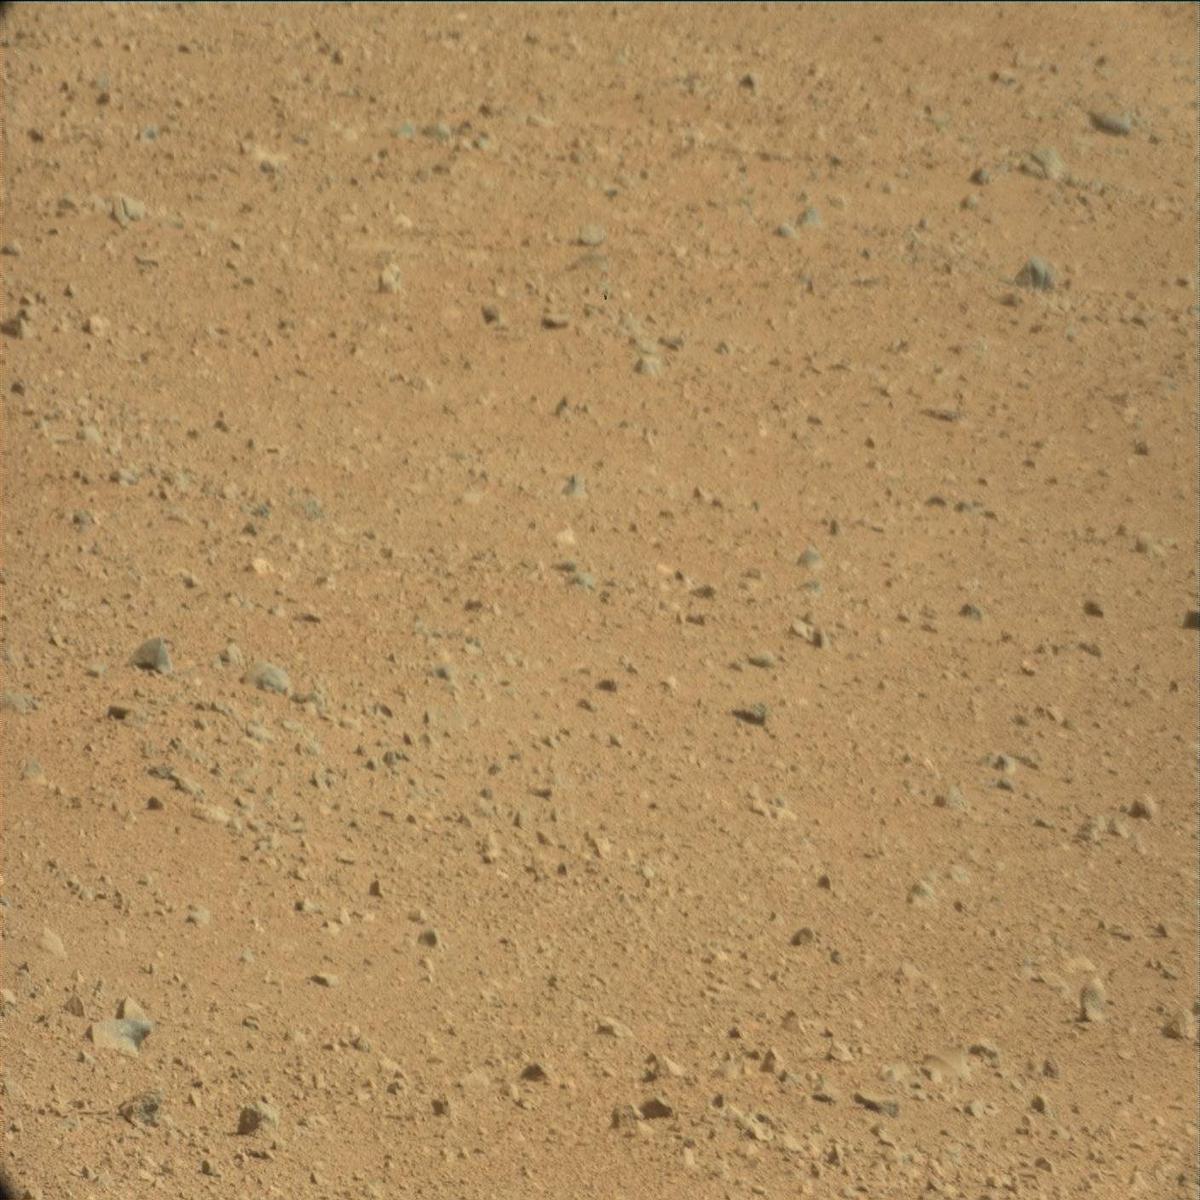
Terrain classes present: Bedrock, Sand / Soil